Field crop: maize
Growth stage: 2
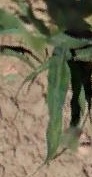
Species: maize